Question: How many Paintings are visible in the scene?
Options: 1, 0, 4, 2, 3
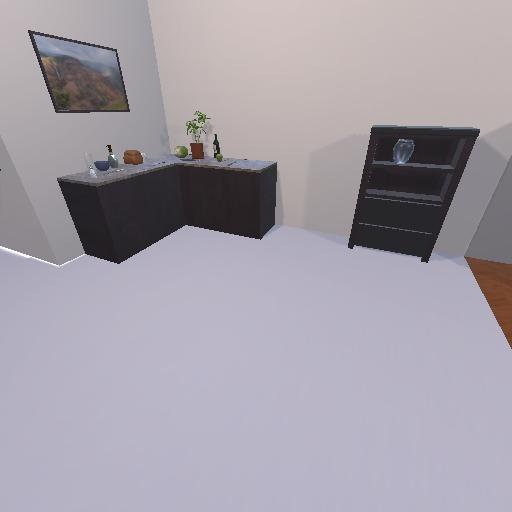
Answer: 1